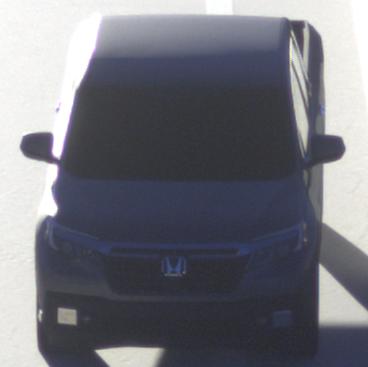
Make: Honda
Model: Ridgeline
Detailed model: Gen. 2
Model produced from: 2016
Model produced until: 2020
Doors: 4
Color: gray
Road condition: dry road
Daytime: sunrise or sunset
Contrast: high contrast